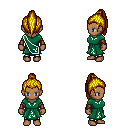
a pixel art fantasy rpg character, female body template, human, dark skin, sash dress, gold greaves, blonde long topknot hairstyle, leather bracers, four views (front, back, left, right), 2x2 character sprite sheet, small pixel art, hard edges, no anti-aliasing